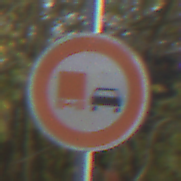
Verkehrszeichen: UeberholverbotKraftfahrzeuge
Umgebung: Outdoor, Urban
Tageszeit: MorningAfternoon
Wetter: PartlyCloudy
Licht: Natural
Jahreszeit: NotSpecified
Kontrast: MediumContrast